The image is a wavelet scalogram (time versus scale/frequency) of a rolling-element bearing's vibration signal. Based on the visible evidence, which condition applies: normal, inner_race, outer_race, ball?
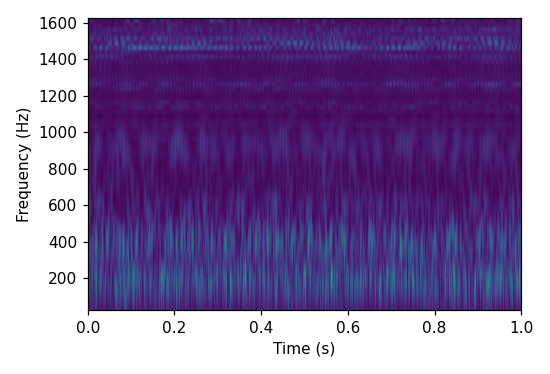
Answer: ball